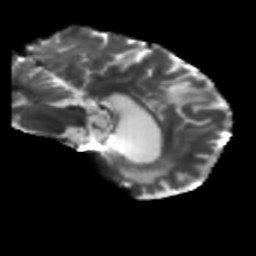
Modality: T2w
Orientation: sagittal
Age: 48
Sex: male
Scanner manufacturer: siemens
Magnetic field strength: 3 T
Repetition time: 5.47 s
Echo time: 0.0854 s